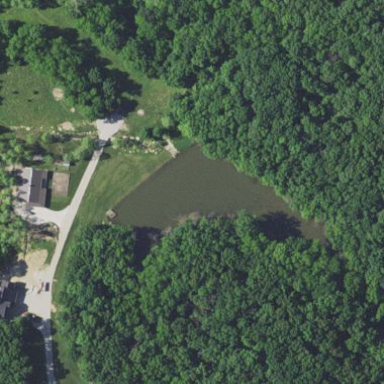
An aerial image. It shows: Pond surrounded by natural water.